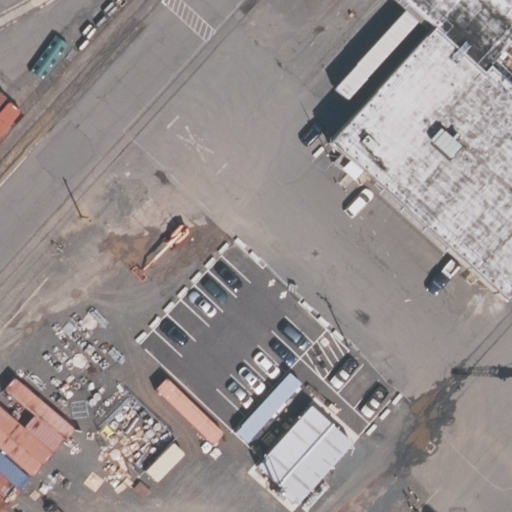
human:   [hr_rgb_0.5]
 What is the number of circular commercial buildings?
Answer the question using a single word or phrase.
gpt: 0

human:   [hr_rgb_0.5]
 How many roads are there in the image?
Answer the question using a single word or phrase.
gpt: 2

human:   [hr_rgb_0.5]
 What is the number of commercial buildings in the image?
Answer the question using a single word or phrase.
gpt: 1

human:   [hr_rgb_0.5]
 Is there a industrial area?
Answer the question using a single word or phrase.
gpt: yes

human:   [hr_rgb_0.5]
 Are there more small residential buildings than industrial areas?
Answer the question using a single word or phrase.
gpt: no

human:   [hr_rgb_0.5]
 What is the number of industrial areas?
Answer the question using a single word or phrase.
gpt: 1

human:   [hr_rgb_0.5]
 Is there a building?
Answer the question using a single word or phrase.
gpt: yes

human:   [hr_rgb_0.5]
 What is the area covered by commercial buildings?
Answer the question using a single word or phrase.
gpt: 1211m2

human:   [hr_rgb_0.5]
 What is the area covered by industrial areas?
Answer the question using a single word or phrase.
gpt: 10583m2

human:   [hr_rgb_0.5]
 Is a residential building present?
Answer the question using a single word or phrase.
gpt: no

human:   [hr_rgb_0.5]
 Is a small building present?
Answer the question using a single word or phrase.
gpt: no

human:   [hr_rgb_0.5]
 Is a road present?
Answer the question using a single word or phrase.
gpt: yes

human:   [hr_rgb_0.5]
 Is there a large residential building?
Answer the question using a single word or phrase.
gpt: no

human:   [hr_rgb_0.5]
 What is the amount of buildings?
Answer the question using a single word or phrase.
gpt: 1

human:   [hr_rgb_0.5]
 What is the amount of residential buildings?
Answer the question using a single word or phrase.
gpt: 0

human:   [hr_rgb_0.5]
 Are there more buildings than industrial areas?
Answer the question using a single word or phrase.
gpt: no

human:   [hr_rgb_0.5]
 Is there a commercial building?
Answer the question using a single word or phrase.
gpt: yes

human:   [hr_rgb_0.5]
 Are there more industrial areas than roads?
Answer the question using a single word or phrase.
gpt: no

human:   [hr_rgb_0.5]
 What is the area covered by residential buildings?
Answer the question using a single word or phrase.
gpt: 0m2

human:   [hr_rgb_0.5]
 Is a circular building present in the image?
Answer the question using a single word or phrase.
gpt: no

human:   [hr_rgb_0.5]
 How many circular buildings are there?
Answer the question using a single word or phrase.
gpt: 0

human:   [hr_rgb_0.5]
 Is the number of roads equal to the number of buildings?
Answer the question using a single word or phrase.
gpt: no

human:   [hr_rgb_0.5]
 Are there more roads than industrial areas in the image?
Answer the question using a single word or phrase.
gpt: yes

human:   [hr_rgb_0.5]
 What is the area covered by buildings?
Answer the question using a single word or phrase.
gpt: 1211m2

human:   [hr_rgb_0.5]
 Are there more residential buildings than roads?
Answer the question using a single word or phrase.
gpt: no

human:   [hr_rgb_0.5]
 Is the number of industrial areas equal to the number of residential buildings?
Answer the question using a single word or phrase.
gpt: no

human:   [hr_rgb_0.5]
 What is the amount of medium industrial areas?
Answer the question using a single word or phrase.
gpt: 0

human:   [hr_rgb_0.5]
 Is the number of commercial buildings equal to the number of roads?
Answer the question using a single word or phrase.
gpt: no

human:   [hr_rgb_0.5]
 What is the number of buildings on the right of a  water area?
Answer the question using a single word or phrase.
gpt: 0

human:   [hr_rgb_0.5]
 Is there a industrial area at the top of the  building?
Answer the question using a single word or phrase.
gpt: no

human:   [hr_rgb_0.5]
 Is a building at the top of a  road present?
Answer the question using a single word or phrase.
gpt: yes

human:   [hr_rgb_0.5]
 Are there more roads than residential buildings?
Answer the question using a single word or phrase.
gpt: yes

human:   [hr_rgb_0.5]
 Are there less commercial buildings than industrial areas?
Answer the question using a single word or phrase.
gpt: no

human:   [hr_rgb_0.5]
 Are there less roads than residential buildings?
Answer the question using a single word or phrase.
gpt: no

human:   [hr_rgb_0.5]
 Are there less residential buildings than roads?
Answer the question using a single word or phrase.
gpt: yes

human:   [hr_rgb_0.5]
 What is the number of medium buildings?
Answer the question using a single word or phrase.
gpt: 0

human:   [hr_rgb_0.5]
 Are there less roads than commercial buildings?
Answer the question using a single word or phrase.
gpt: no

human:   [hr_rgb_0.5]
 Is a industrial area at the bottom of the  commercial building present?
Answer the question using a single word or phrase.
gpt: yes

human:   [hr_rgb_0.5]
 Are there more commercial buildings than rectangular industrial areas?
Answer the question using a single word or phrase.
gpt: no

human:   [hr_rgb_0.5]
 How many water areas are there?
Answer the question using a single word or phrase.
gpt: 0

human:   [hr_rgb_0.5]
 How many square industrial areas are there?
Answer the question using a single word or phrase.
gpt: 0

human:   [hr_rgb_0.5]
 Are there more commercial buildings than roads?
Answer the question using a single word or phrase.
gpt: no

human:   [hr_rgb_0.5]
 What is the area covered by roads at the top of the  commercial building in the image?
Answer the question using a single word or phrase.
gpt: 0m2

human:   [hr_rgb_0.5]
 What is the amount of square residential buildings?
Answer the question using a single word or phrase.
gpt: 0

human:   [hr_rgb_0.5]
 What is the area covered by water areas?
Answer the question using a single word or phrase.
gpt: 0m2

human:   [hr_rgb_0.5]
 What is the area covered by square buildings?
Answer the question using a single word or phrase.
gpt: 0m2

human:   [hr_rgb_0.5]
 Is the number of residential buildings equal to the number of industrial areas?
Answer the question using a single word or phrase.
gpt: no

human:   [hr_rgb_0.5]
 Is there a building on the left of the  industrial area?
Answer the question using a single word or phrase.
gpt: no

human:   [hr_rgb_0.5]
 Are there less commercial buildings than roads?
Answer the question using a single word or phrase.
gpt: yes

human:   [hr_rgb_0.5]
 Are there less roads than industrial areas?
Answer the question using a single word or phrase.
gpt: no

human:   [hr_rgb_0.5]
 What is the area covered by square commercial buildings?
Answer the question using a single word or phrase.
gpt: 0m2

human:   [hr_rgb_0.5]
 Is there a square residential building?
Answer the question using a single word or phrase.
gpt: no

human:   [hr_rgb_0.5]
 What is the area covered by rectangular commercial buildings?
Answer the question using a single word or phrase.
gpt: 1211m2

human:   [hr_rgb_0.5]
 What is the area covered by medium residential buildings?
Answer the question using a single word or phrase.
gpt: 0m2

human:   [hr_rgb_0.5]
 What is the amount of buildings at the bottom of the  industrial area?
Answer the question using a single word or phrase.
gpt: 0

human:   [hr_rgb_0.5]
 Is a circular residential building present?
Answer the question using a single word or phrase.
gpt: no

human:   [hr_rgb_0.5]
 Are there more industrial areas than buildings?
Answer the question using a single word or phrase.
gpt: no

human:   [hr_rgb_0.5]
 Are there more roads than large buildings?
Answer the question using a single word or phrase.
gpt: yes

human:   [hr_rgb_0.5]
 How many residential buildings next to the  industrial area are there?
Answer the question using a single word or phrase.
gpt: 0

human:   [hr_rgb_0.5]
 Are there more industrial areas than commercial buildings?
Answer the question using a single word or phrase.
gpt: no

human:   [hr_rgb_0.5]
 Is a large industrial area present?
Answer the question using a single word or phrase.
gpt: yes

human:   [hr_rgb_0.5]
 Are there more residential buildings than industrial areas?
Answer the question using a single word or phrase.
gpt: no

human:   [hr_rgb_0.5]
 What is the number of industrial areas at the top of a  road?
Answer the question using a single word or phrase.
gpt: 0

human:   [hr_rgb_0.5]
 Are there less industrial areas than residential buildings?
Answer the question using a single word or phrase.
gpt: no